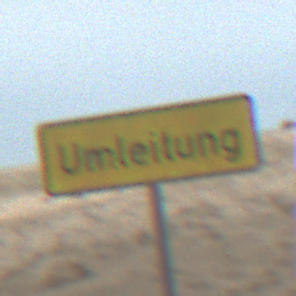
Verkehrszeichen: Umleitungsankuendigung
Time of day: Midday
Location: Roofed (Beach)
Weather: Overcast
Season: NotSpecified
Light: Natural